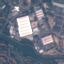
Land use / land cover: Industrial